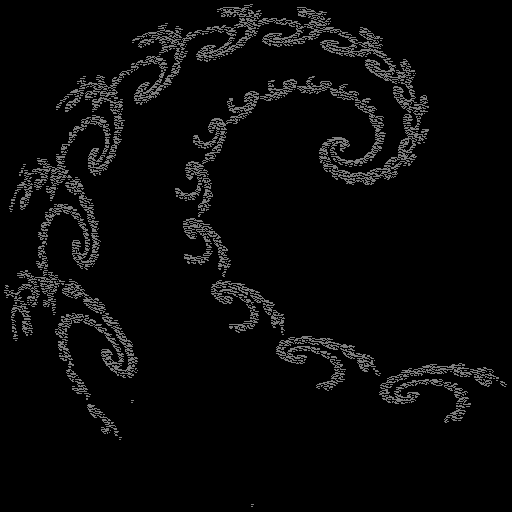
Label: spiral